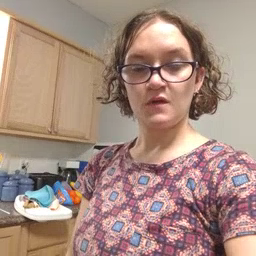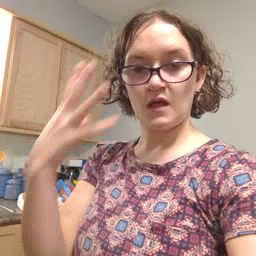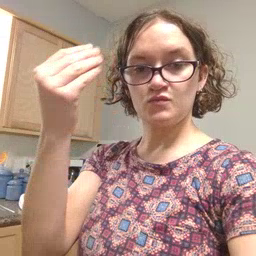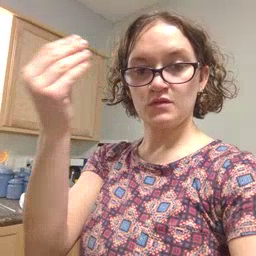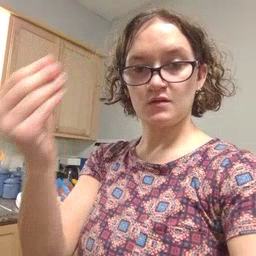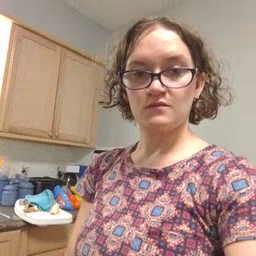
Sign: outside